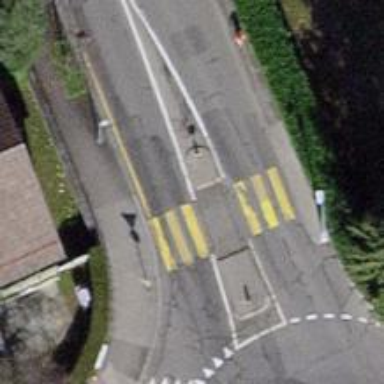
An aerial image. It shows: Uncontrolled zebra crossing with pedestrian island.